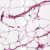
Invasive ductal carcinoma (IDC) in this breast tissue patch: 0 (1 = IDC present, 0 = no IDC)